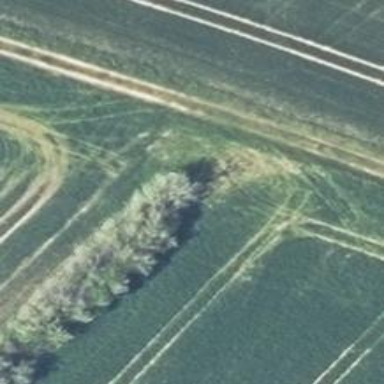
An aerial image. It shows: Row of deciduous broadleaved trees.